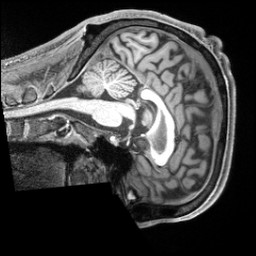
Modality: T1w
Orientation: sagittal
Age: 30
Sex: male
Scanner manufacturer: siemens
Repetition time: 2.3 s
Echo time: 0.00229 s